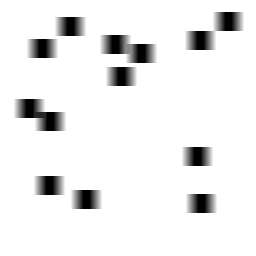
Squares: 13
Triangles: 0
Stars: 0
Total shapes: 13